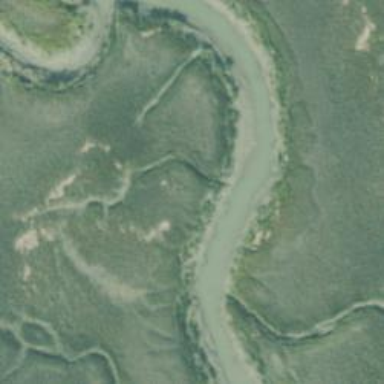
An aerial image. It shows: Beautiful river scene.